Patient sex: M
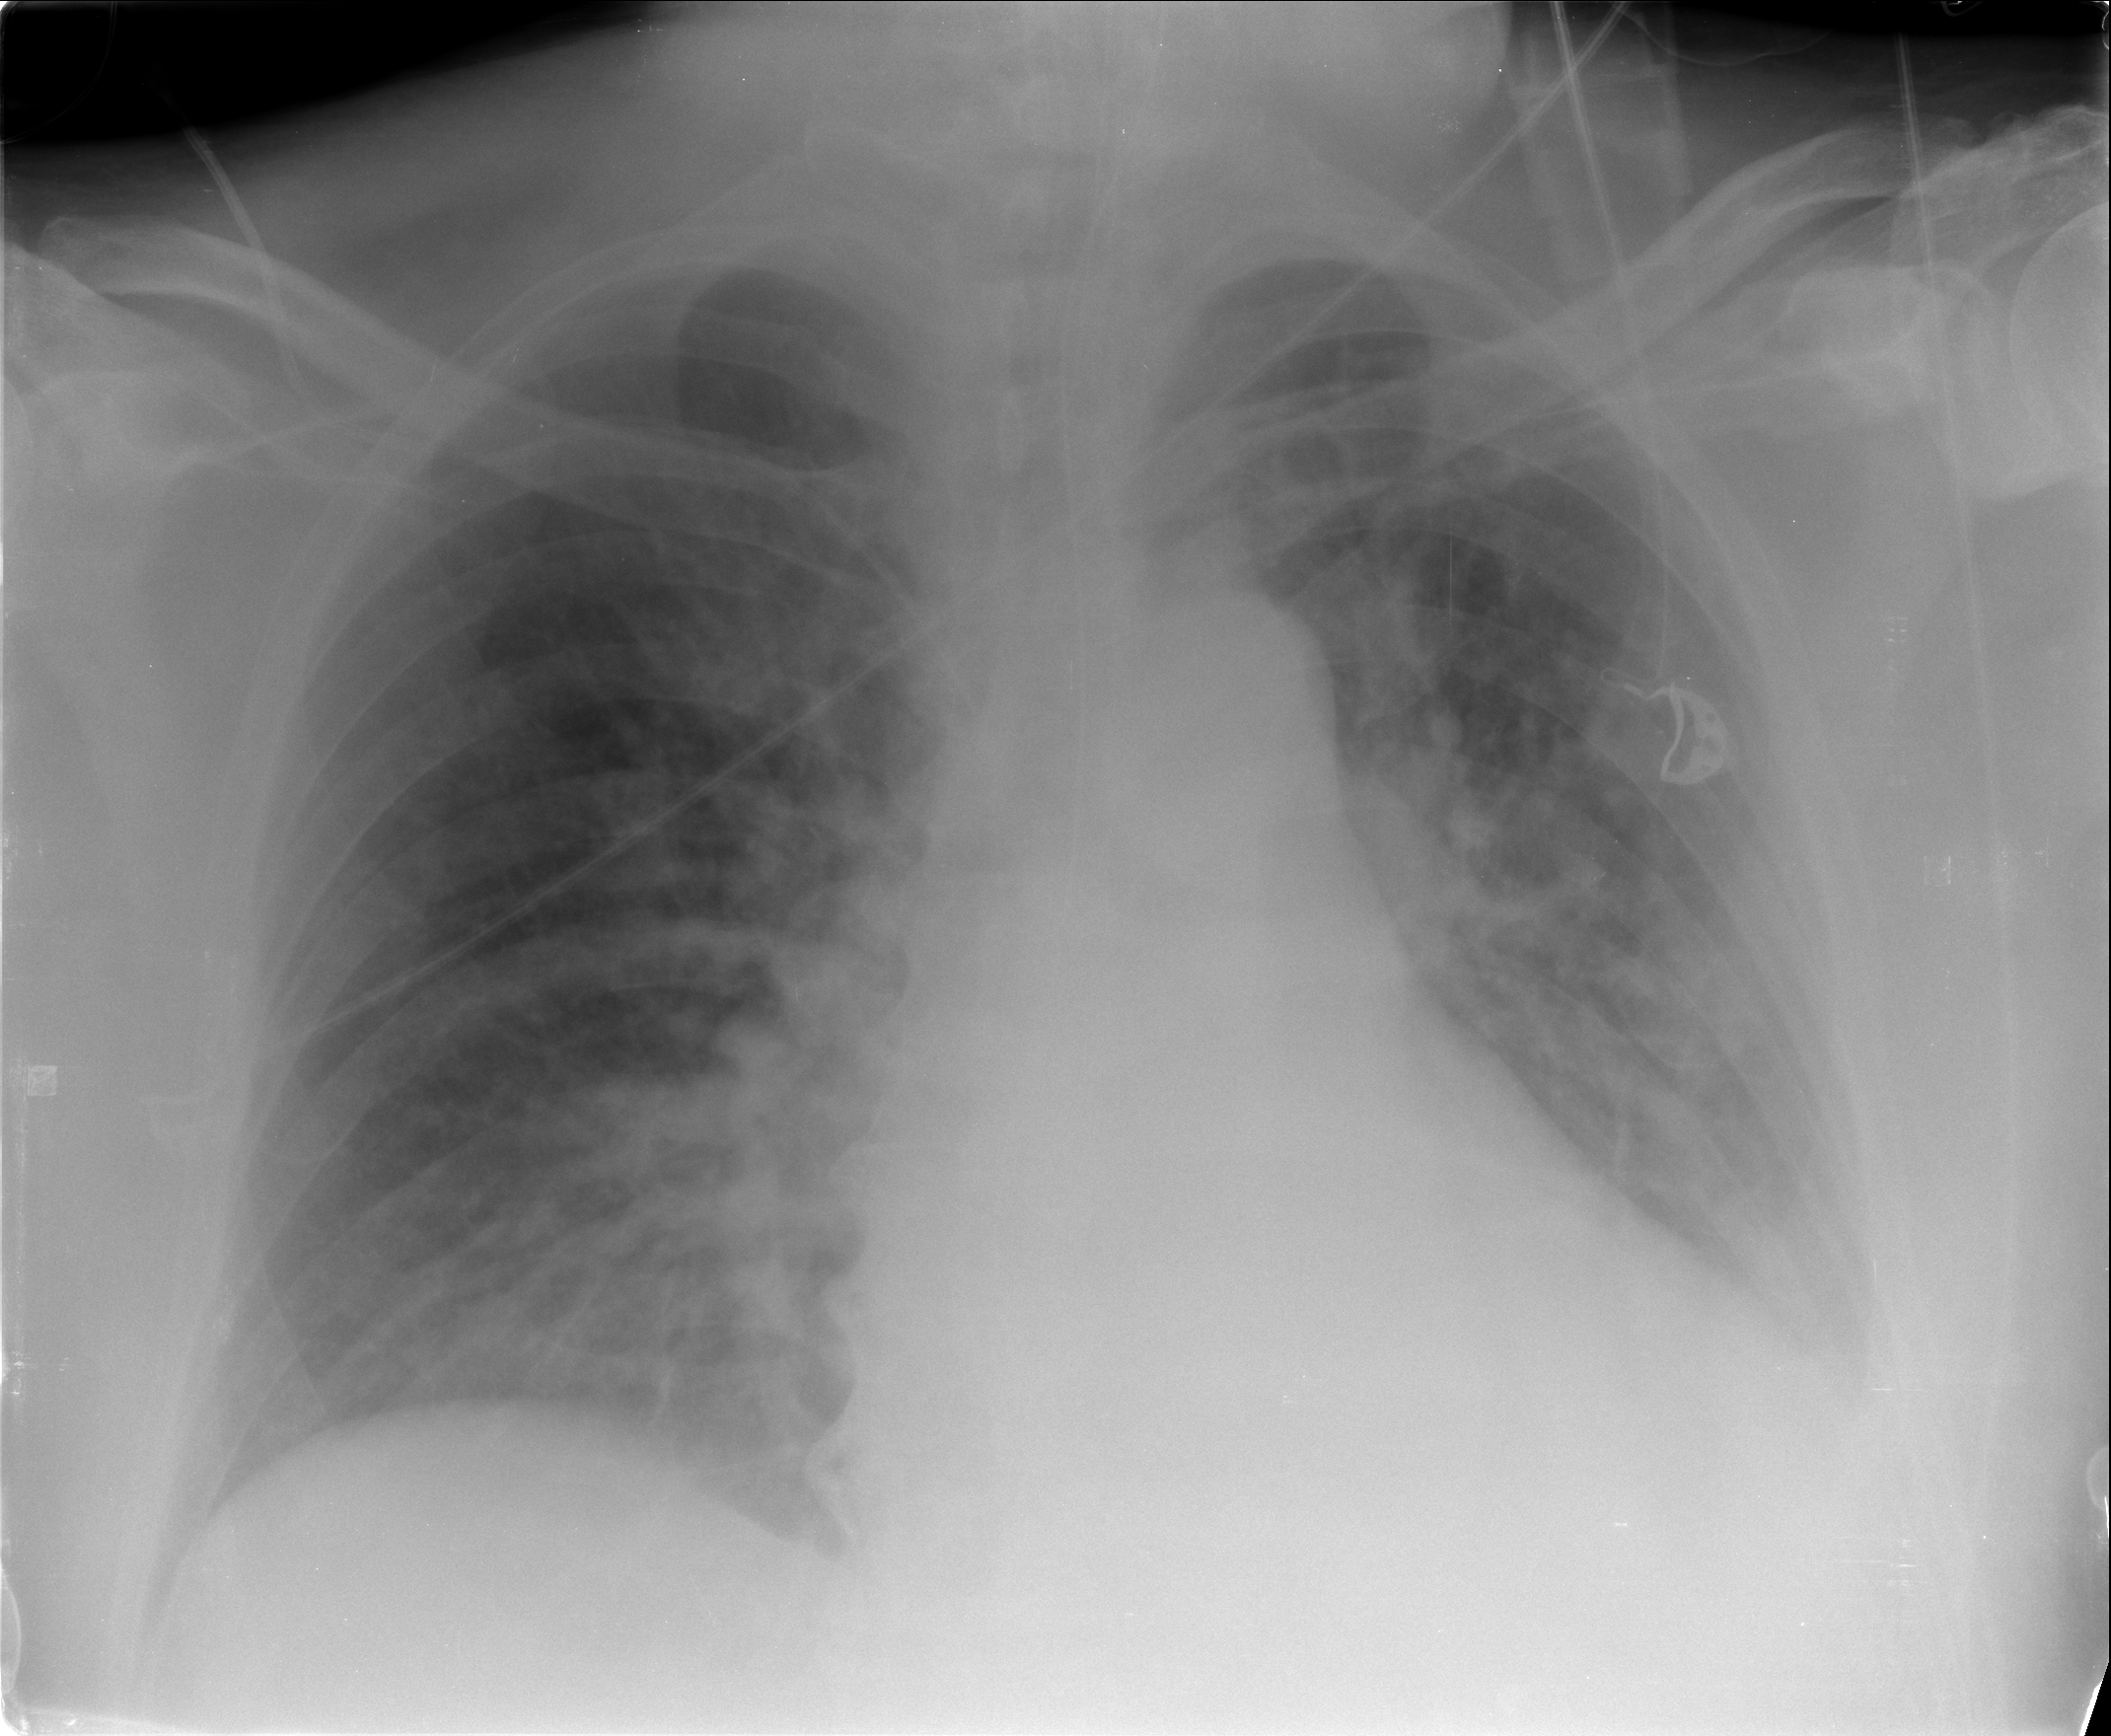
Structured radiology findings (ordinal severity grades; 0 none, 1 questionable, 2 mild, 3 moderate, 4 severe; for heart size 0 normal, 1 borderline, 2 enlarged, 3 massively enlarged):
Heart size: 1
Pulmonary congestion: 0
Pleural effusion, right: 0
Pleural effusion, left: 2
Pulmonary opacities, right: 0
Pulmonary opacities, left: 0
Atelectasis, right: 0
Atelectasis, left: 2